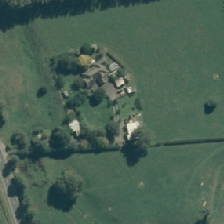
Land cover: urban_build_up